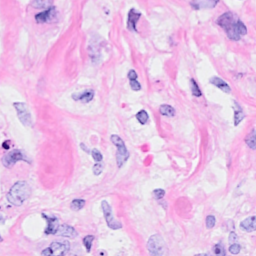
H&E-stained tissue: Breast